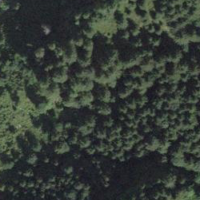
EUNIS habitat code: 43
Species observed at this site:
Orthilia secunda
Tussilago farfara